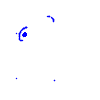
Particle: electron